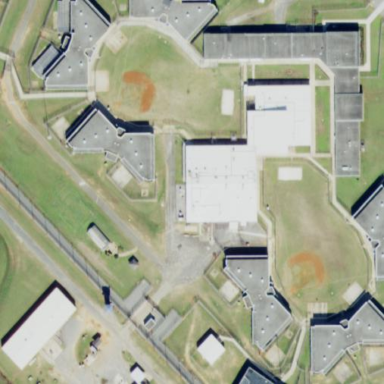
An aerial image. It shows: Prison.